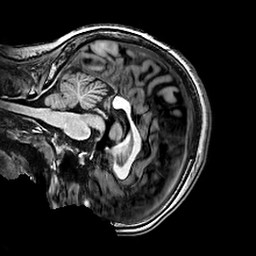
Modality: T1w
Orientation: sagittal
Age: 26
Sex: female